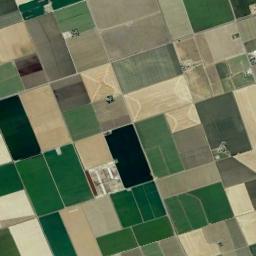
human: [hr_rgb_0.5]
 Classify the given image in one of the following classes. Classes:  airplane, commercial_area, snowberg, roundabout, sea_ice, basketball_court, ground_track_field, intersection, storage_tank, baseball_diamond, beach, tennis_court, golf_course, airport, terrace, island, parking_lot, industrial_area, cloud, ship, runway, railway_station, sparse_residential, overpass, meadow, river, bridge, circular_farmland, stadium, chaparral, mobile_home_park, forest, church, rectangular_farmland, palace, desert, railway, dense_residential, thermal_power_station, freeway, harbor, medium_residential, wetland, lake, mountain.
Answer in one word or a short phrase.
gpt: rectangular_farmland